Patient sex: M
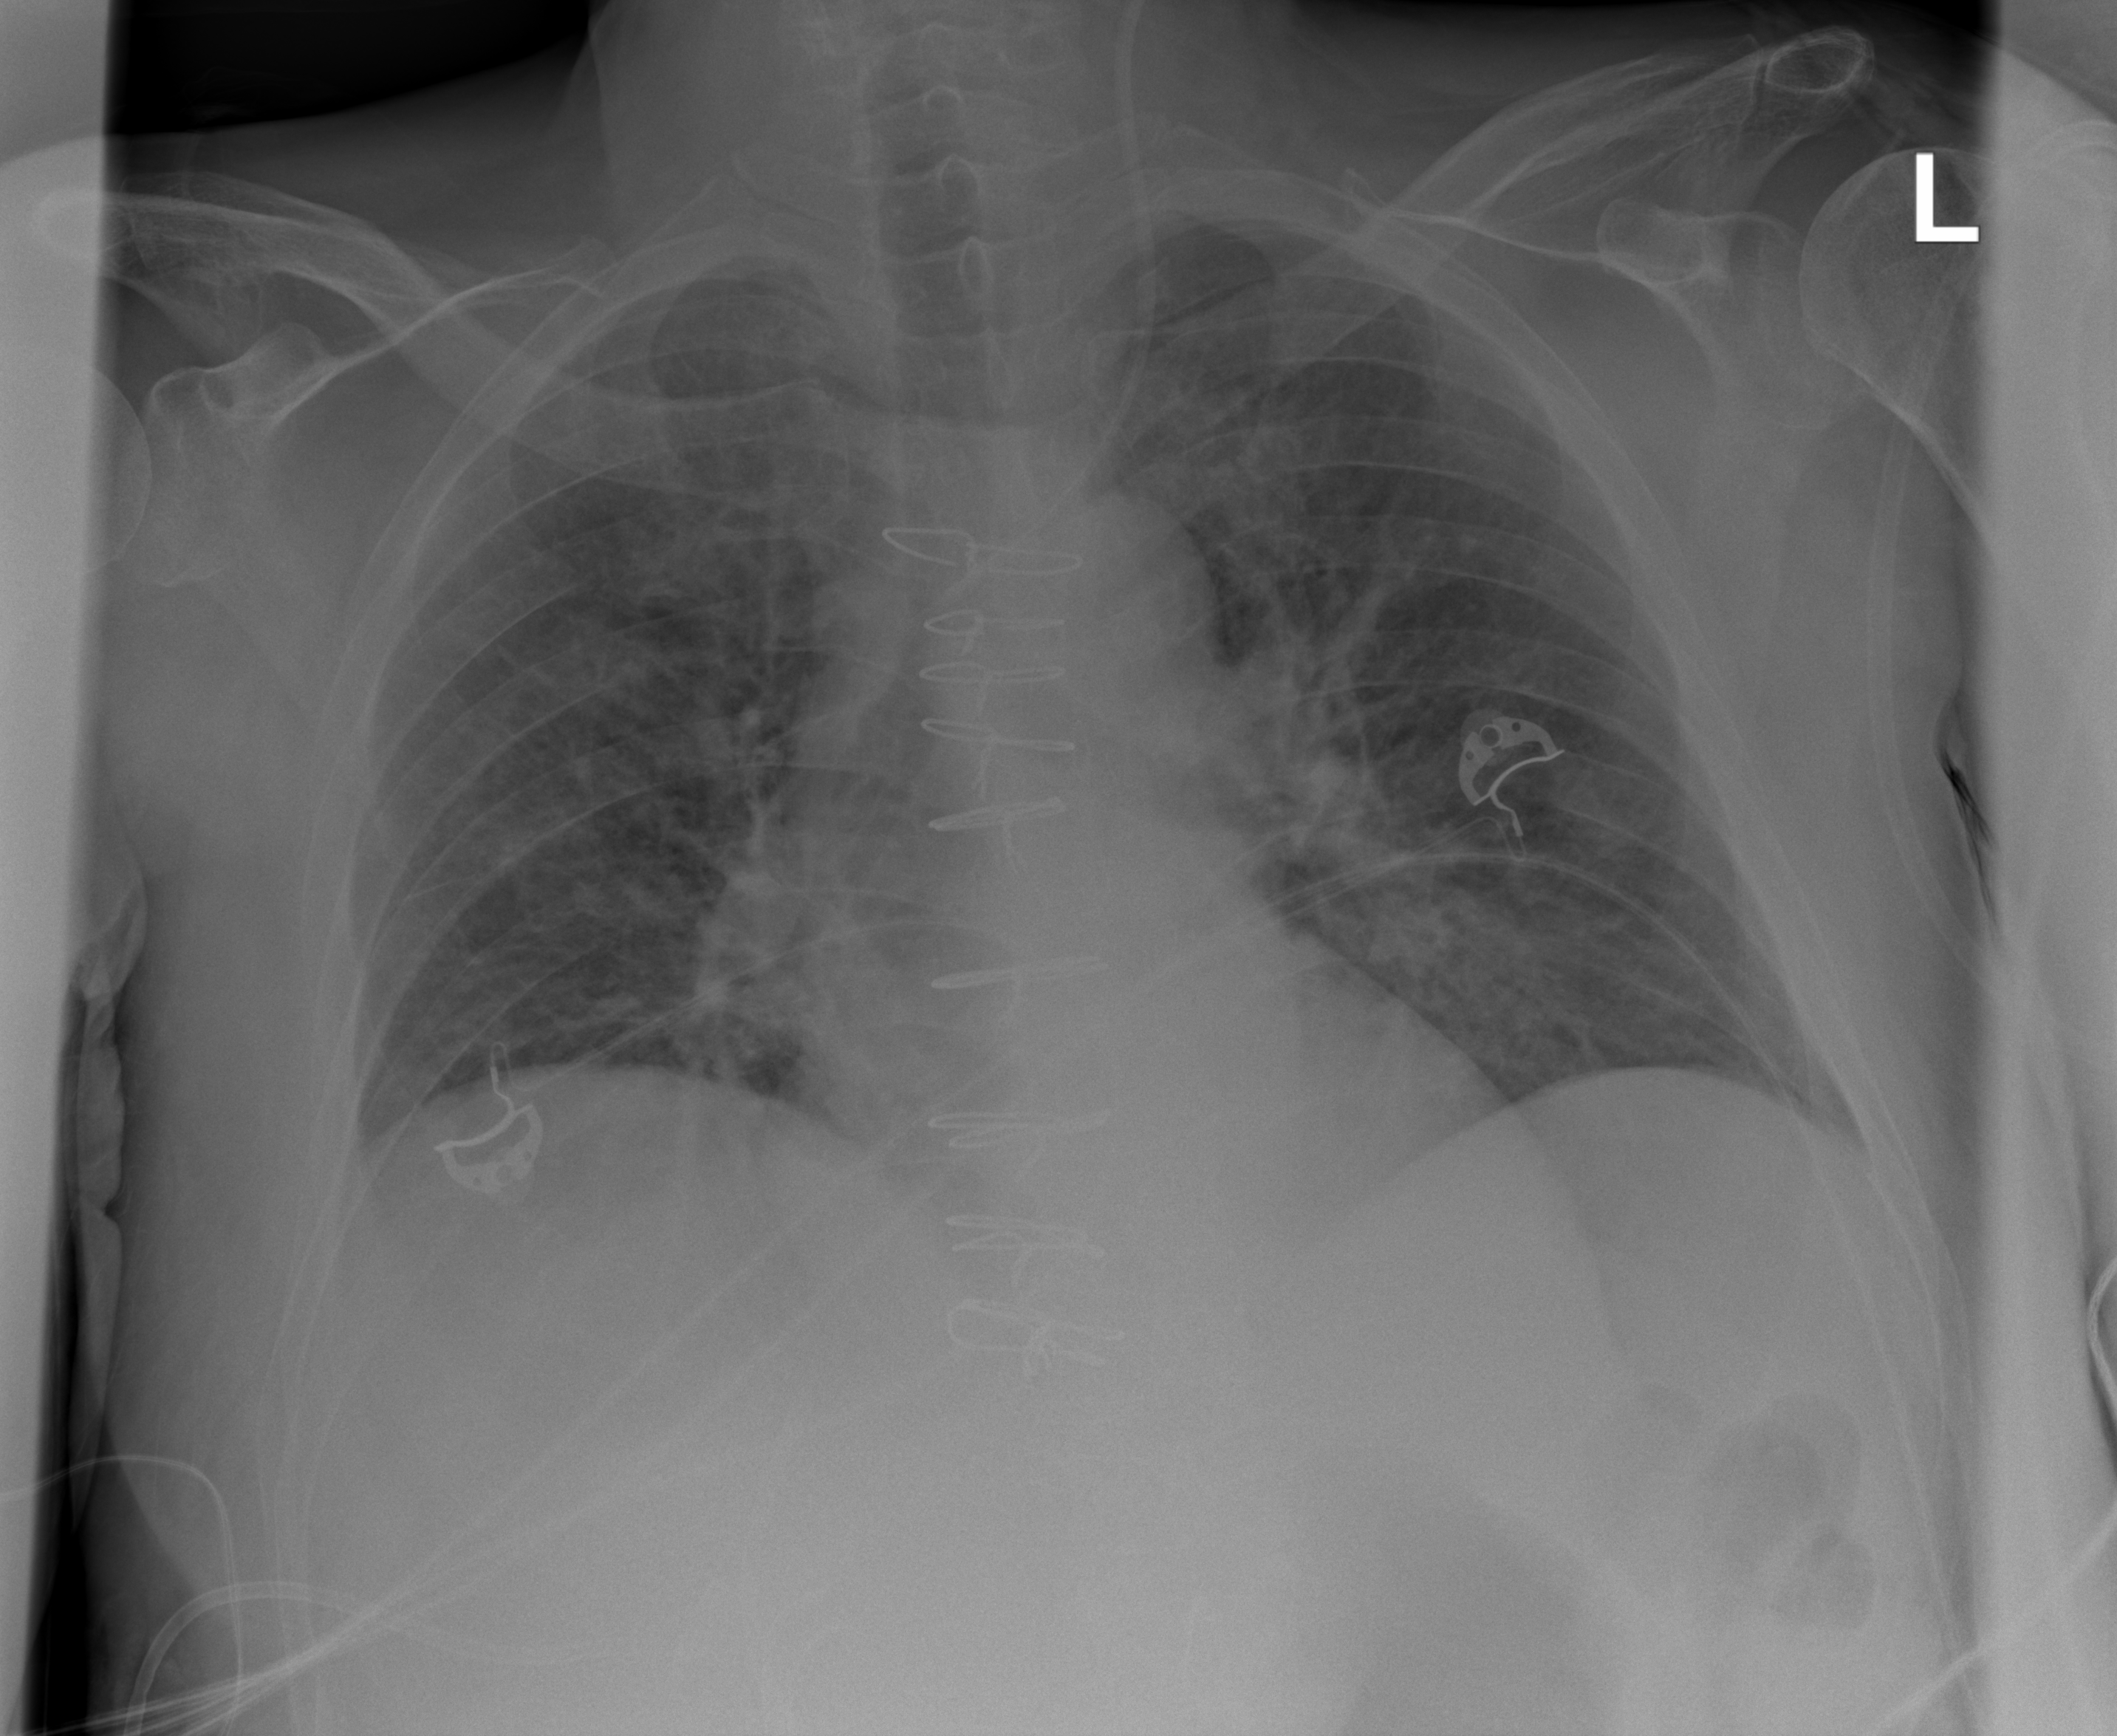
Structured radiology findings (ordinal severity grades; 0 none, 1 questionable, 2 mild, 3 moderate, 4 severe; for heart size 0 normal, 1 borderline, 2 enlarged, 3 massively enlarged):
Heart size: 0
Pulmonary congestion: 2
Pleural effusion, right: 0
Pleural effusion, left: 0
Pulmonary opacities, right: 2
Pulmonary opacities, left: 2
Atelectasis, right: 2
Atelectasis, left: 2